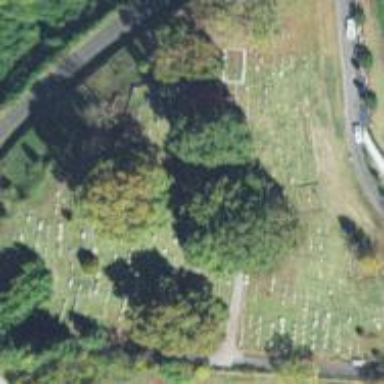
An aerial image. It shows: Cemetery.